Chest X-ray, PA view. Patient: 38 years old, sex F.
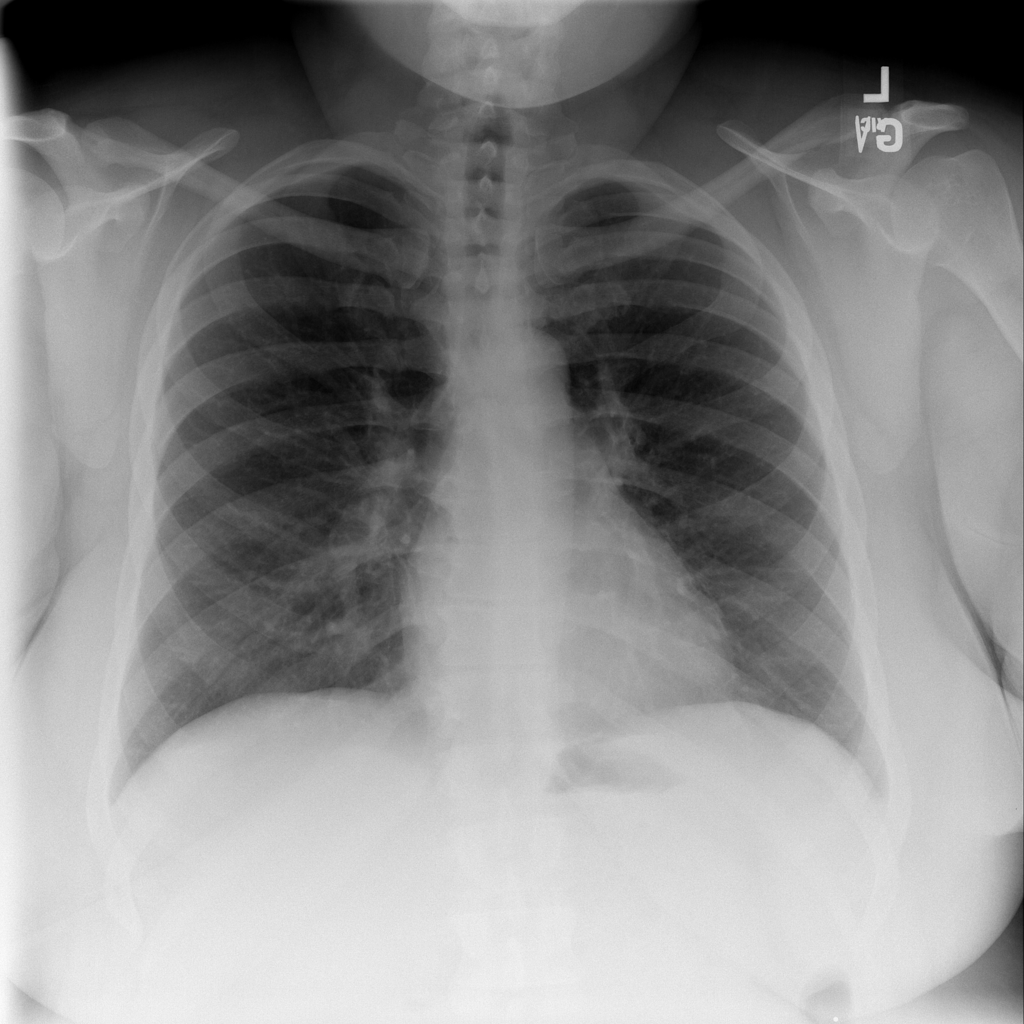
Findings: No Finding